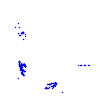
Particle: pion